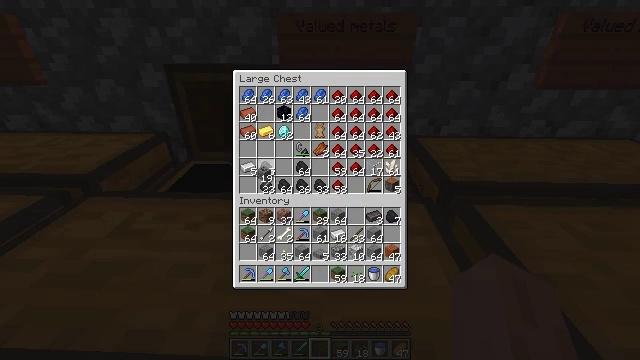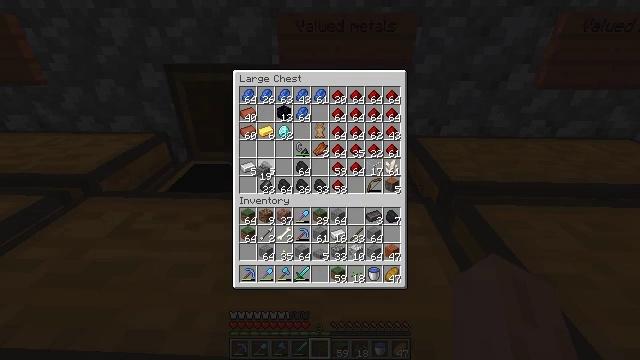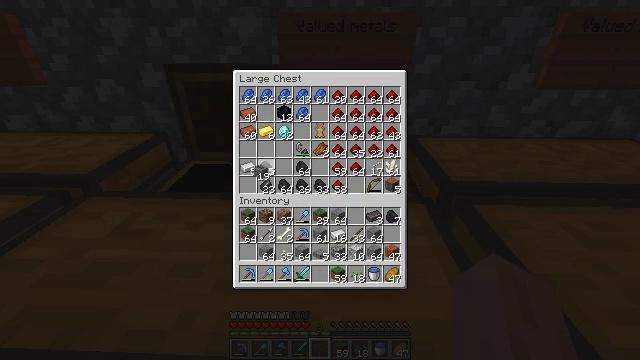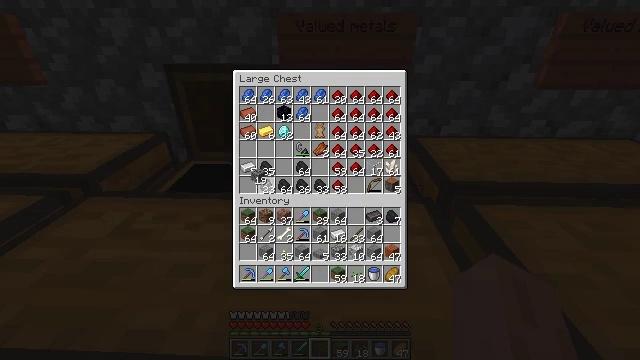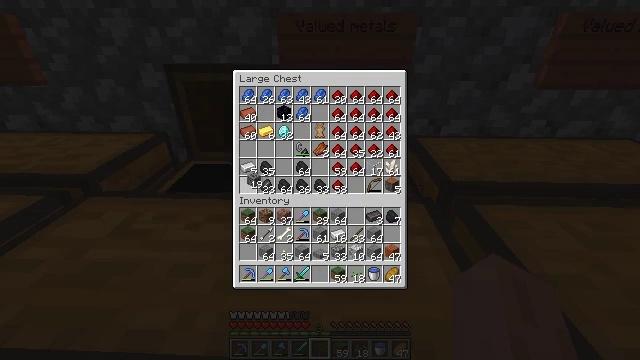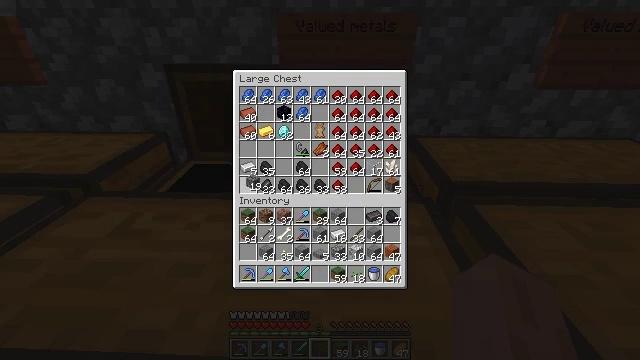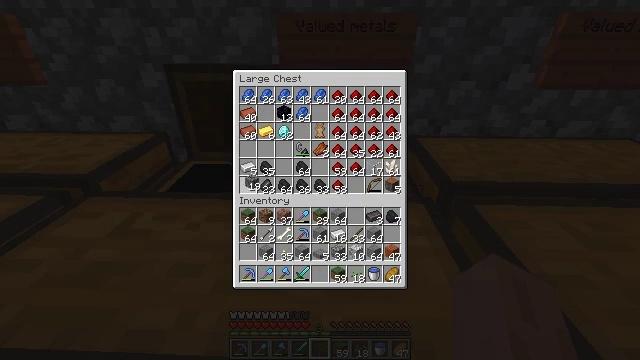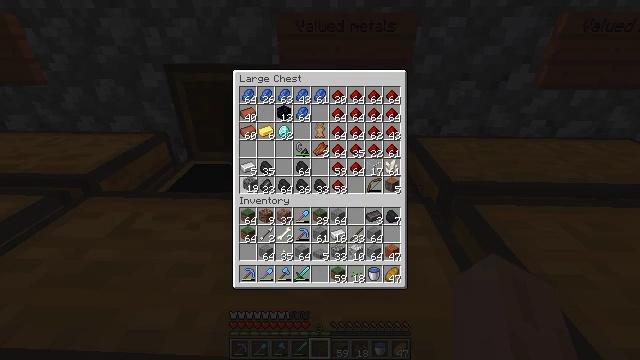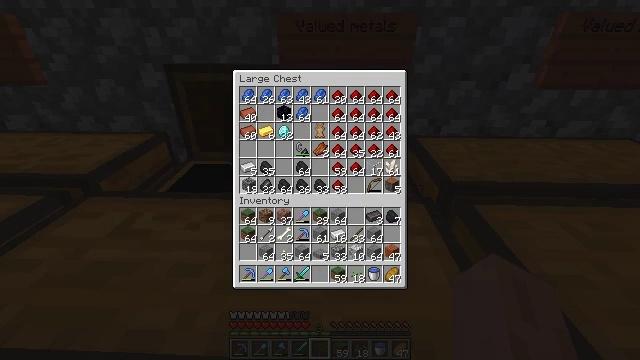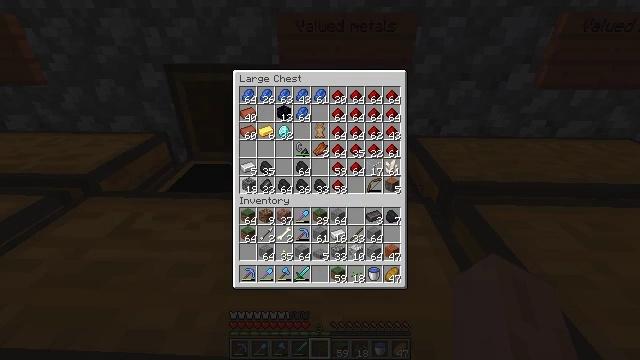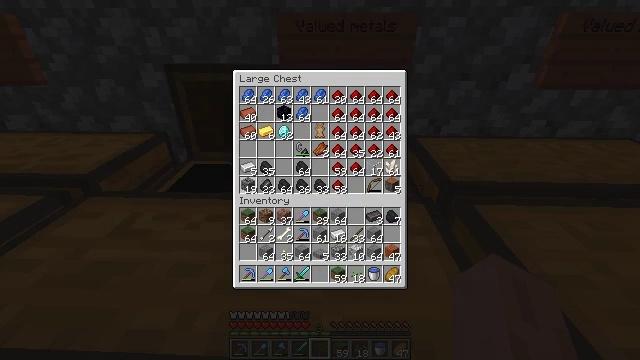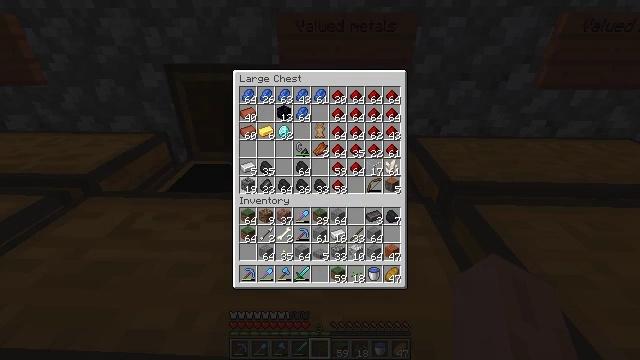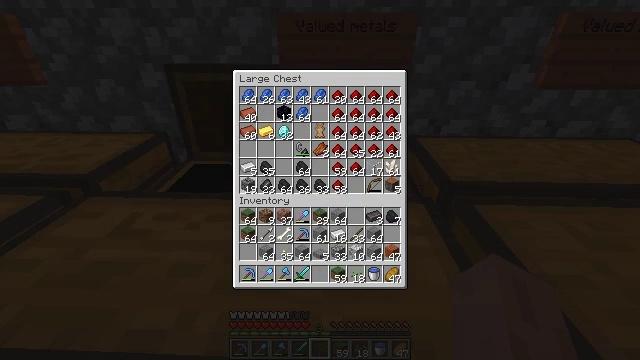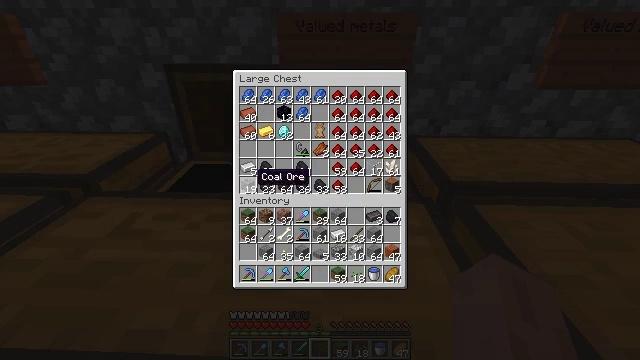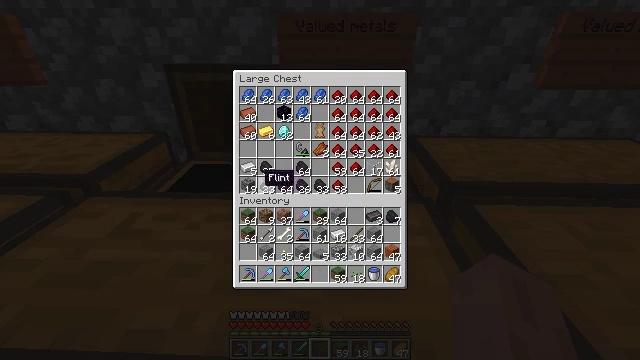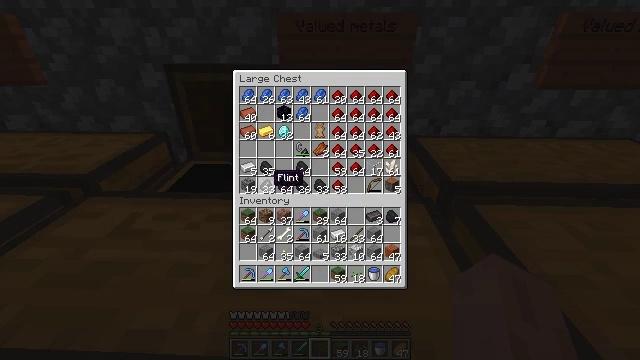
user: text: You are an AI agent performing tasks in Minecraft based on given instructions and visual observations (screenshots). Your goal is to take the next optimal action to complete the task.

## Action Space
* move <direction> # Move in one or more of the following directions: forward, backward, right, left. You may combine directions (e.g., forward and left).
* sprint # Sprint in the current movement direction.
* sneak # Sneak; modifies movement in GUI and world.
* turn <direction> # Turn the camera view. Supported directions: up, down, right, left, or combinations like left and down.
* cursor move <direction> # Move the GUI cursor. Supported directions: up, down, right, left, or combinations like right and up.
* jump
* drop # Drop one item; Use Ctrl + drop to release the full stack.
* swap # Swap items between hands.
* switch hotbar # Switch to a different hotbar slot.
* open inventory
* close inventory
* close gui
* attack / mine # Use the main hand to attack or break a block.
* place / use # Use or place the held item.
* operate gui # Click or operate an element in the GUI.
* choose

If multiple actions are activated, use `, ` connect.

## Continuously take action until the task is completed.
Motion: motion action
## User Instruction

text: Remove a grass block from the inventory.
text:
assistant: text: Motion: no_op
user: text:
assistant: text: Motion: no_op
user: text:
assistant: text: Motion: no_op
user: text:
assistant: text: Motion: no_op
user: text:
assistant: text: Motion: no_op
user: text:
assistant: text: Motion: no_op
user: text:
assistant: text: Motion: no_op
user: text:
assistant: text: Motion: no_op
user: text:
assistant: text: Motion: no_op
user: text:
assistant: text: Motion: operate gui
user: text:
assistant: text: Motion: operate gui
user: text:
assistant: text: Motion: operate gui
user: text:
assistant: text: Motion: no_op
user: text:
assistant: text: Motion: cursor move right
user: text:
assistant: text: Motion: cursor move right
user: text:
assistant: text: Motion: cursor move right
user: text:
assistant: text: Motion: no_op
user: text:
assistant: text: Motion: no_op
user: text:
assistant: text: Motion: no_op
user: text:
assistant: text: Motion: no_op
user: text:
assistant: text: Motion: no_op
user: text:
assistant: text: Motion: no_op
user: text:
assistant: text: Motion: no_op
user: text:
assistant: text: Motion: no_op
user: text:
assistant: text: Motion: no_op
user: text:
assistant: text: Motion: no_op
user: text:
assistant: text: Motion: no_op
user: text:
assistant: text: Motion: no_op
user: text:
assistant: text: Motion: no_op
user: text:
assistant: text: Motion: no_op